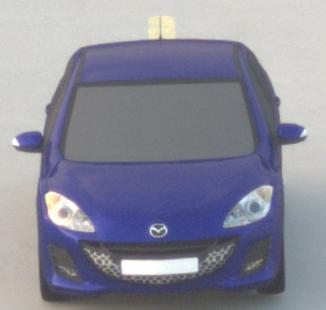
Make: Mazda
Model: 3 1.6
Detailed model: 3 (BL)
Model produced from: 2009/05
Model produced until: 2010/12
Doors: 5
Color: blue
Road condition: dry road
Daytime: sunrise or sunset
Contrast: medium contrast